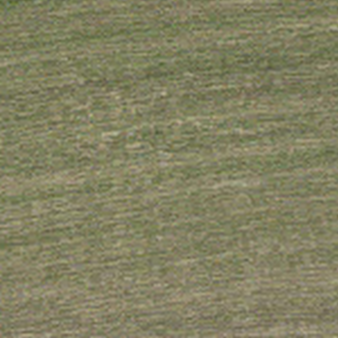
Label: other